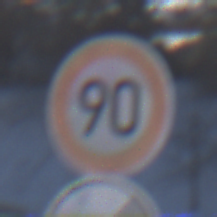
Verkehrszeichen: Geschwindigkeit90
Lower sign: EndeUeberholverbotKraftfahrzeuge
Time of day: MorningAfternoon
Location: Outdoor (Nature)
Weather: PartlyCloudy
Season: Winter
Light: Natural